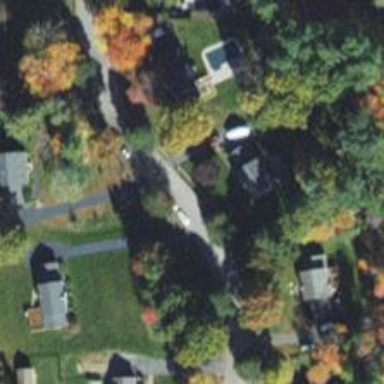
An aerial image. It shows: Driveway.